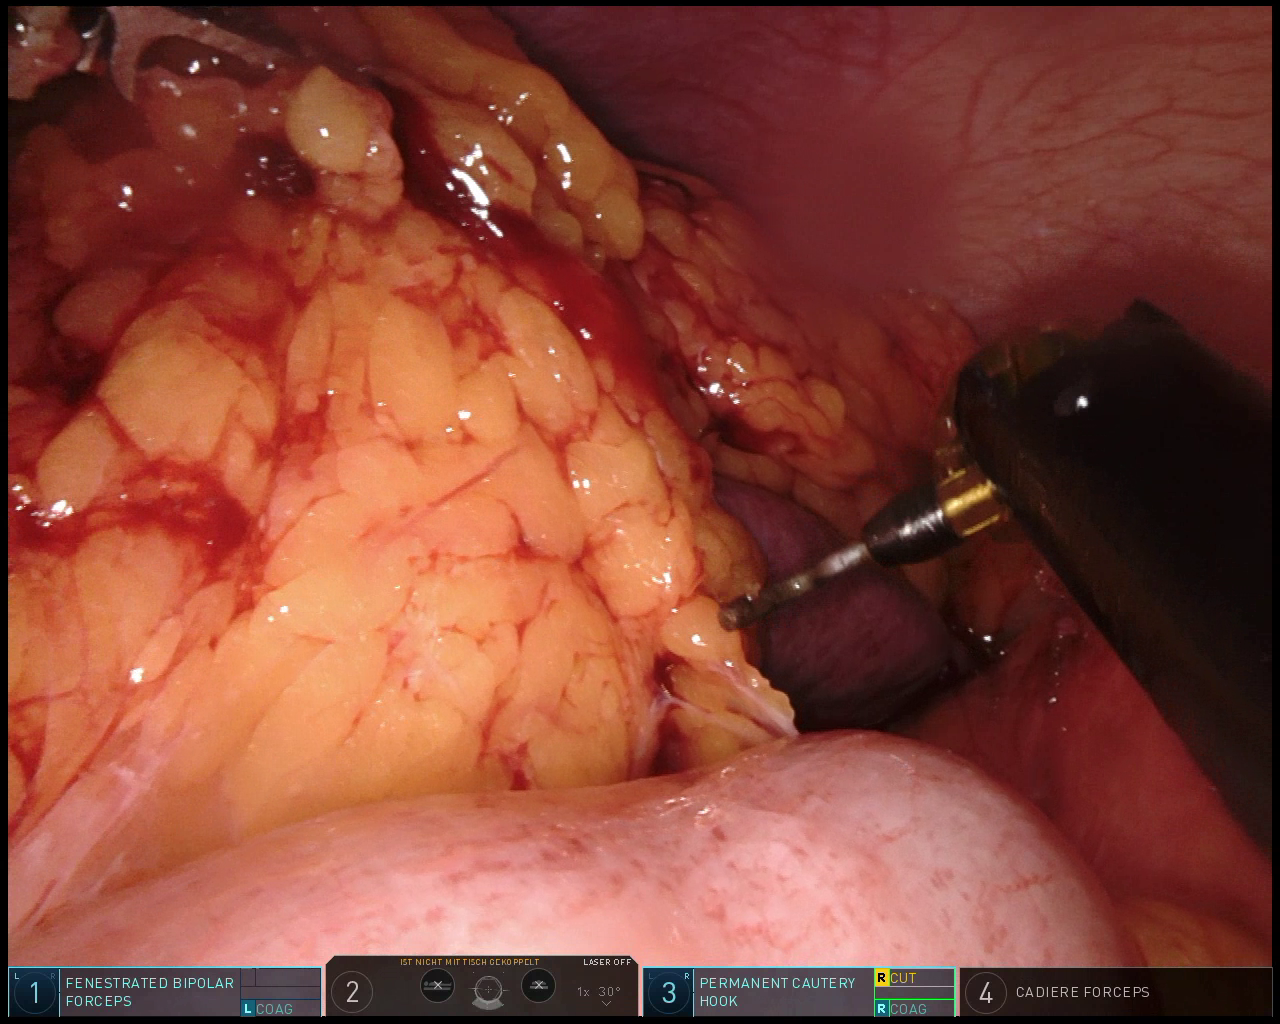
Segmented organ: spleen
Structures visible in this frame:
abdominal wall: yes
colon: yes
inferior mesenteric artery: no
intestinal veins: no
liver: no
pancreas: no
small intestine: yes
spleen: yes
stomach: no
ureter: no
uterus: no
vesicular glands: no